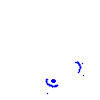
Particle: proton